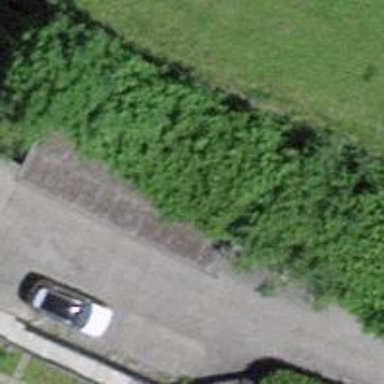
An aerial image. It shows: Garage.